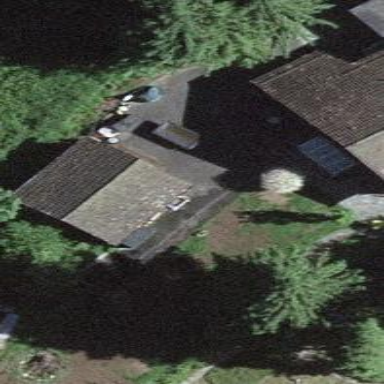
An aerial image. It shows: Garage building.